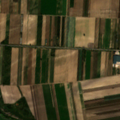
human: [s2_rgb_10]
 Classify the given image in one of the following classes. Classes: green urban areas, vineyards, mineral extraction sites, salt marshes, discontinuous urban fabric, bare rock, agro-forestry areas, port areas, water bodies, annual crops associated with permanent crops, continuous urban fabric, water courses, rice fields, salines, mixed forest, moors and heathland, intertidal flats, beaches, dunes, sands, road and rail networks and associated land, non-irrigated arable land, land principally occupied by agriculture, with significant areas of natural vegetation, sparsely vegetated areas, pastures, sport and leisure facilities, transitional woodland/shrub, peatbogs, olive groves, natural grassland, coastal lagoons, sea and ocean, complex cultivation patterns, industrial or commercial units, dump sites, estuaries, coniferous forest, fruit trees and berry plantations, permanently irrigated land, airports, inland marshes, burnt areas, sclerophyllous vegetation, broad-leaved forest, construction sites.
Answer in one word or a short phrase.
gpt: non-irrigated arable land, inland marshes